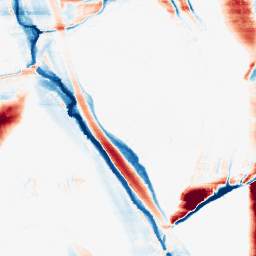
Category: morphological
Decomposition family: morphological_ellipse
Decomposition parameters: operation: average
width: 5
height: 50
Upsampling method: quintic
Upsampling parameters: scale: 8
Upsampling scale: 8